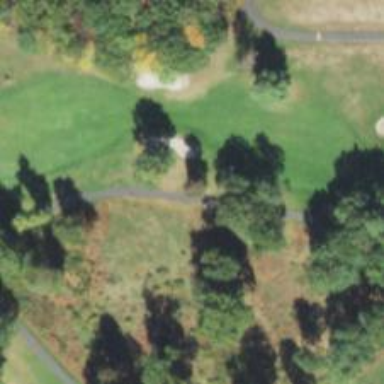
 specifically designed for the golf course."